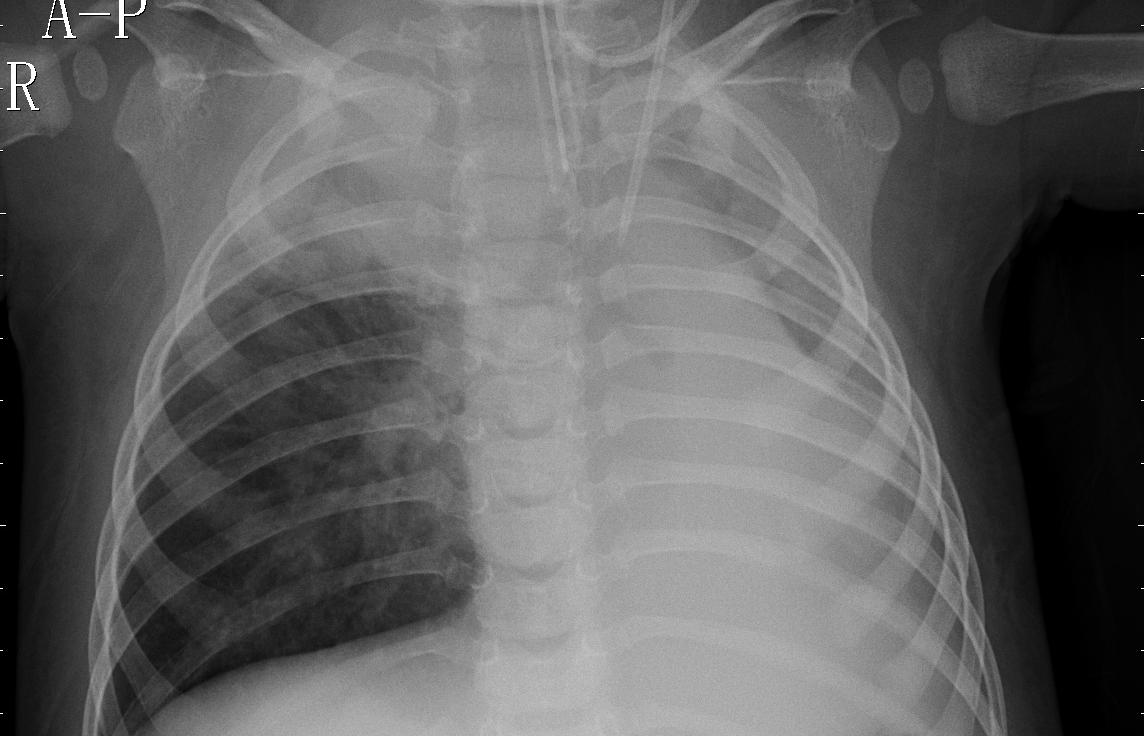
Diagnosis: PNEUMONIA